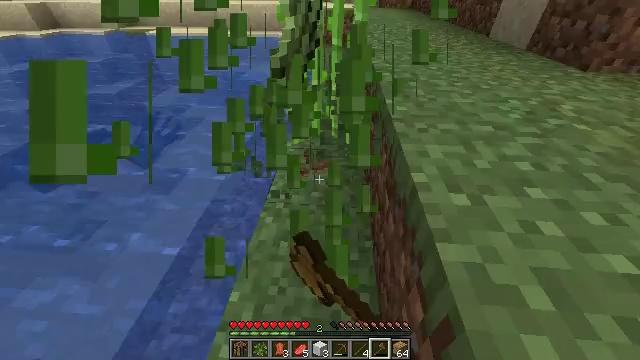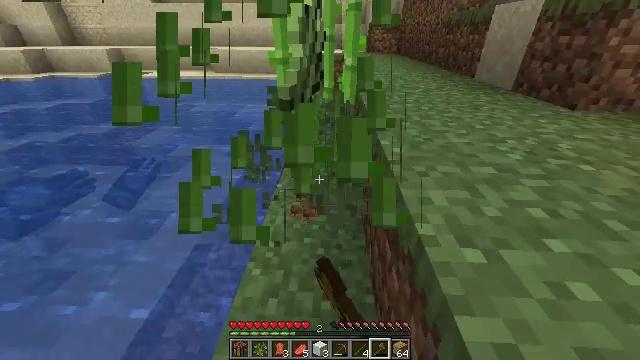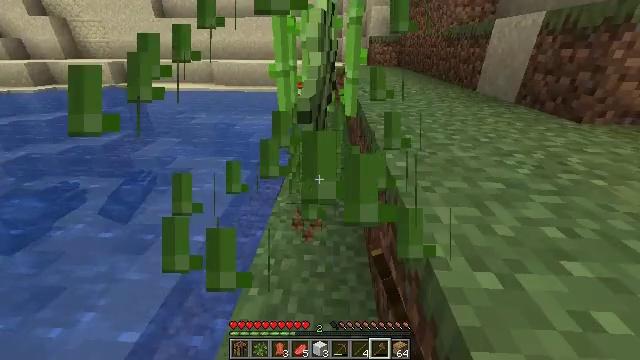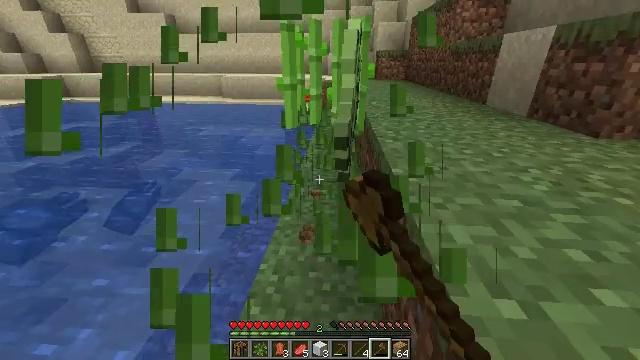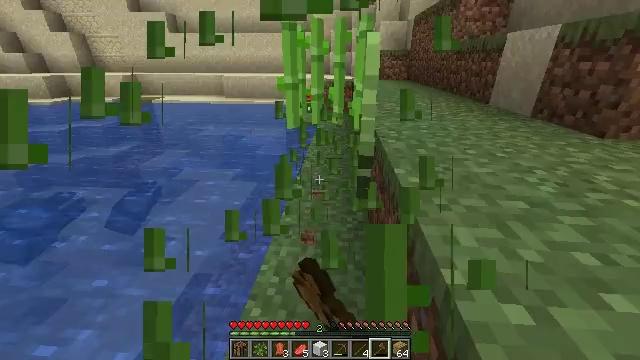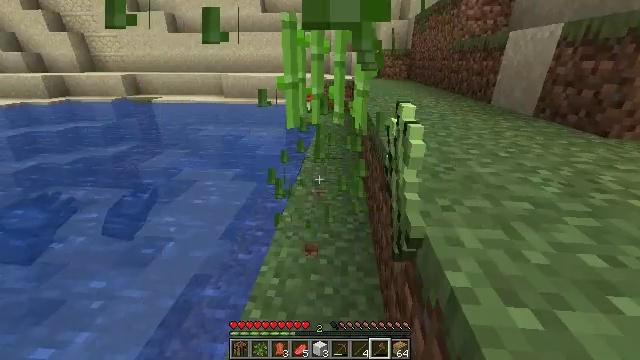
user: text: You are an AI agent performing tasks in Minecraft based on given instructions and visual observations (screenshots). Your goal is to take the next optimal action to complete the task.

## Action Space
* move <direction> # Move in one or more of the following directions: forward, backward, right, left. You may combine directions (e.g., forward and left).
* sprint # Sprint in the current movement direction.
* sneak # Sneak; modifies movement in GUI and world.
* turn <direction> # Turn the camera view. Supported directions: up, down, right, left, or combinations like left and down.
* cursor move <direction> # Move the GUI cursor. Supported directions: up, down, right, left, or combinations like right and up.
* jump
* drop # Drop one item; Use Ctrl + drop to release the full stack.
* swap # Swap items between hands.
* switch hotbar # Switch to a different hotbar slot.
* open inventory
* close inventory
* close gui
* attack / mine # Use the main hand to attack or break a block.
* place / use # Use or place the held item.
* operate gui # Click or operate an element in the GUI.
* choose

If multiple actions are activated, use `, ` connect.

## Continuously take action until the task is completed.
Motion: motion action
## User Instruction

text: Harvest sugar cane from the plant.
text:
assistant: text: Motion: turn right and up, attack / mine
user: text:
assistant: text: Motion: turn up, attack / mine
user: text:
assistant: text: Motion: turn left and up
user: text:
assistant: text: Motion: no_op
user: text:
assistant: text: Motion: no_op
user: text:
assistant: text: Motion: no_op